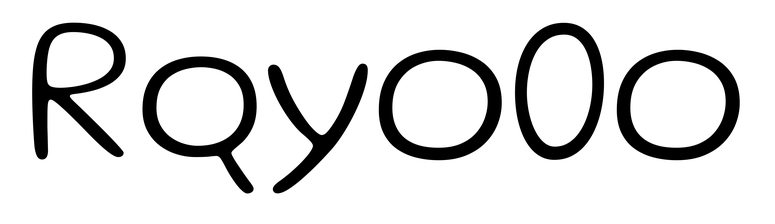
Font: Gluten_ExtraLight